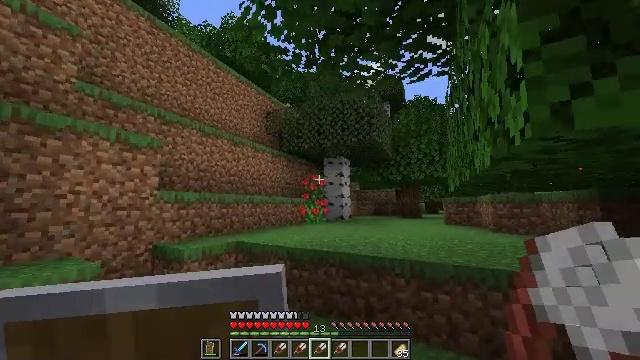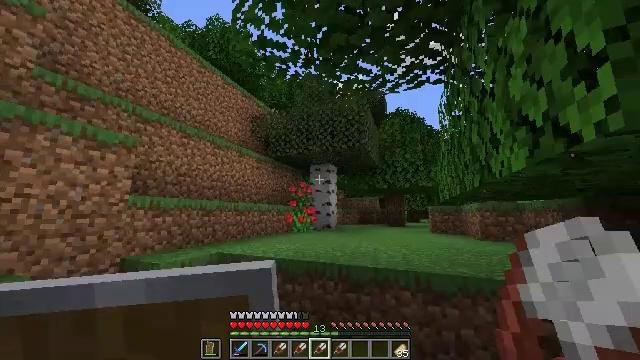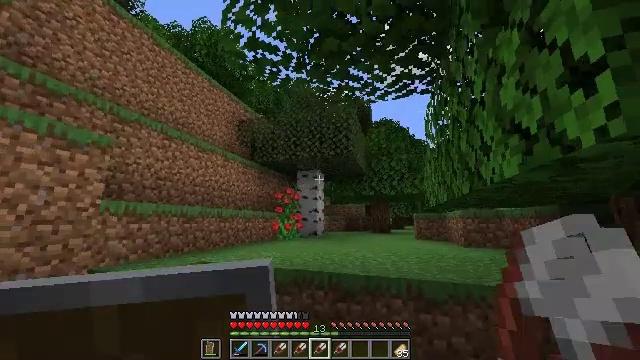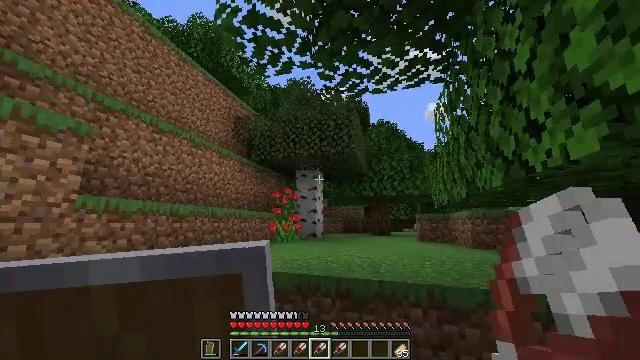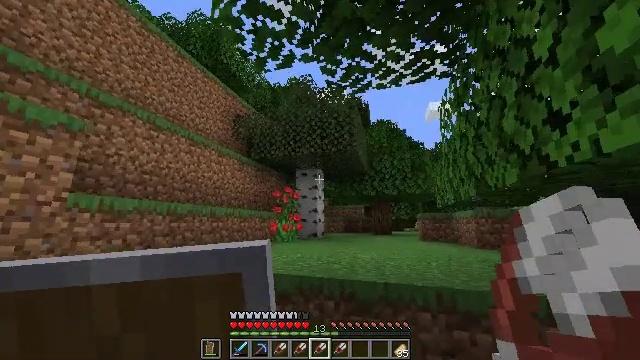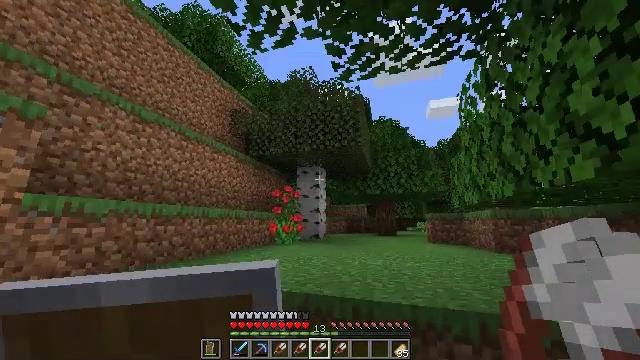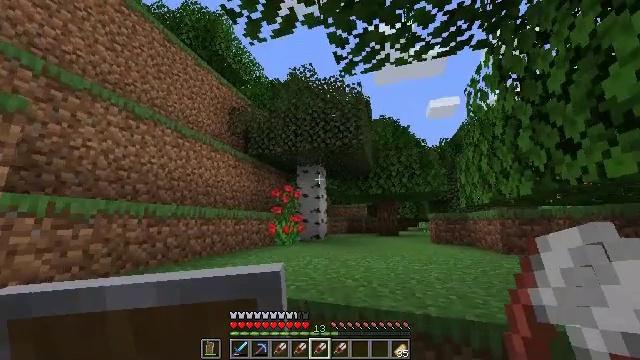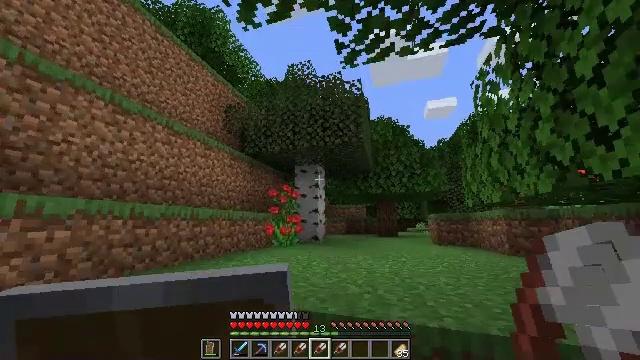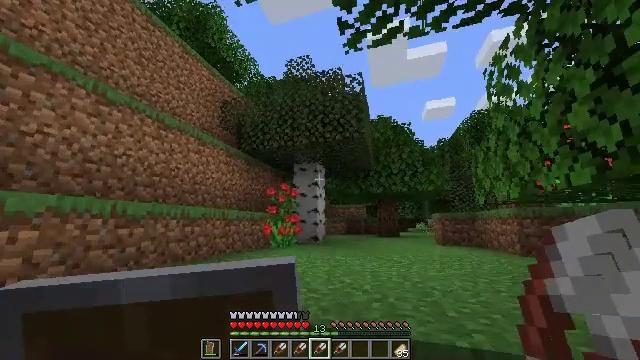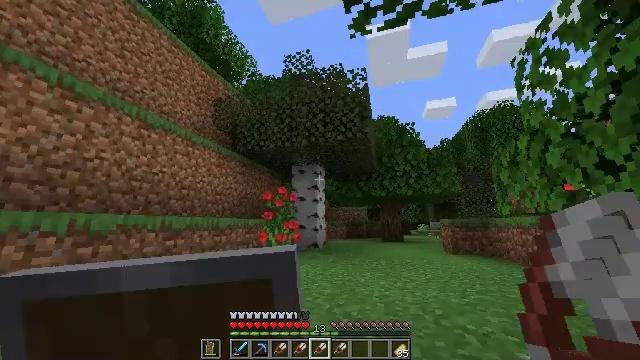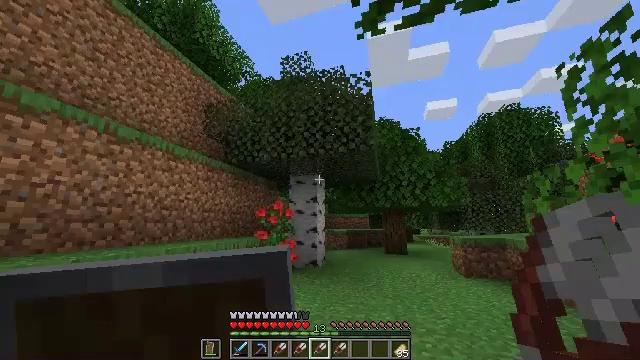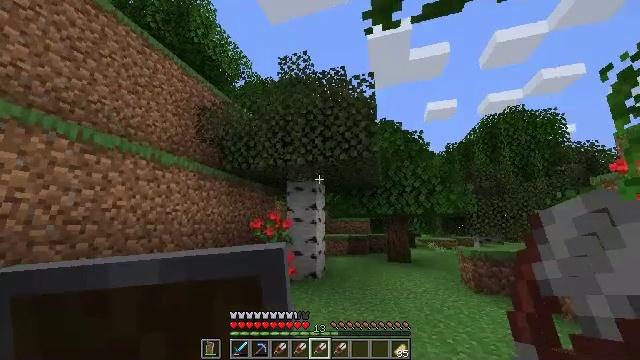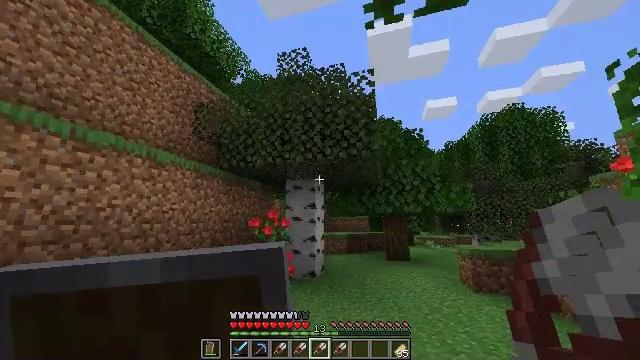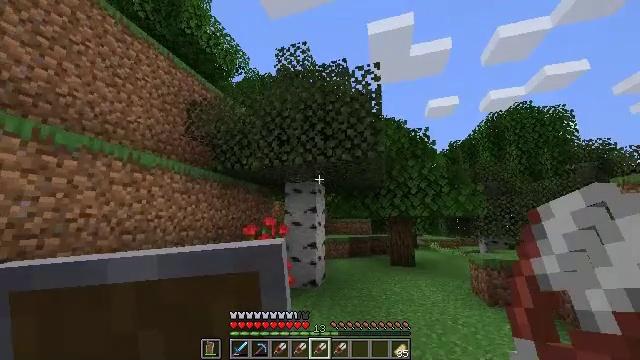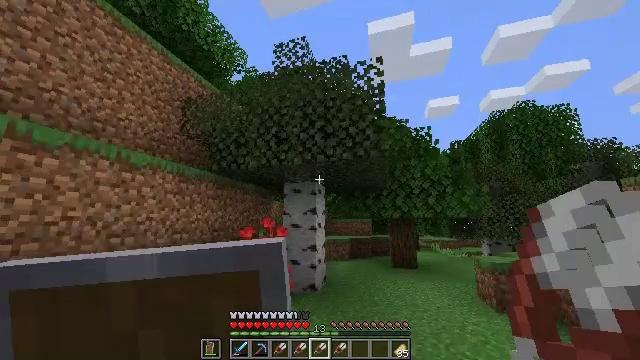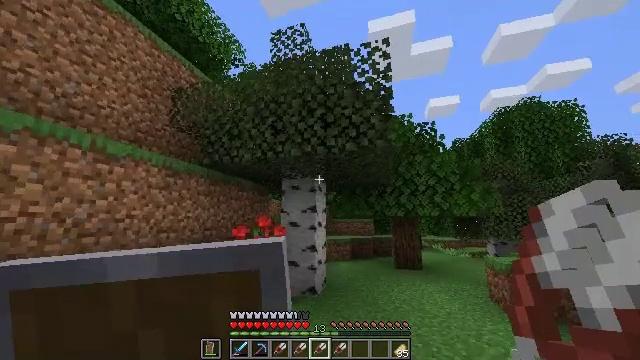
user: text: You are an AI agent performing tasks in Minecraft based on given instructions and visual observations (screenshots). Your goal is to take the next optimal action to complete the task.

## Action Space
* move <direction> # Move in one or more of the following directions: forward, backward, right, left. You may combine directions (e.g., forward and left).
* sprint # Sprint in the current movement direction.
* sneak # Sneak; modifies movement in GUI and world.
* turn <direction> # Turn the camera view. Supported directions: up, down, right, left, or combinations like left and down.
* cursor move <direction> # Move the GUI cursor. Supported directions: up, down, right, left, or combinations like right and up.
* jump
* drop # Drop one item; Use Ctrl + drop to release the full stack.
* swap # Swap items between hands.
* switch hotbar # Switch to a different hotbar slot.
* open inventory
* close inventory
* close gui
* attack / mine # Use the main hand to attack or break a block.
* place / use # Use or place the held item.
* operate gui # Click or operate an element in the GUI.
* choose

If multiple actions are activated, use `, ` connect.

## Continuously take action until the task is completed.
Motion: motion action
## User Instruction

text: Collect birch leaves from the tree.
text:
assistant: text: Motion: move forward and move left, turn right and up
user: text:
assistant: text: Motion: move forward, turn right and up
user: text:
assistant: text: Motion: move forward, turn right
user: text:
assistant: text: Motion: move forward
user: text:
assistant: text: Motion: move forward
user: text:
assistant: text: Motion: move forward
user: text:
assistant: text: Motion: move forward
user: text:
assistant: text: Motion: move forward
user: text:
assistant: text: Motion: move forward, jump
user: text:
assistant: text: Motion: move forward, jump
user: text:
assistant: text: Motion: move forward, jump
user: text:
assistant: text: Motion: move forward, jump
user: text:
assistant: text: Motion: move forward, jump
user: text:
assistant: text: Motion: move forward
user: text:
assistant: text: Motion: move forward
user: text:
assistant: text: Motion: move forward and move right
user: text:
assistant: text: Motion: move forward and move right
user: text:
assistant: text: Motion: move forward and move right, turn left
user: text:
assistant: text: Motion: move forward and move right, turn up
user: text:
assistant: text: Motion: move forward and move right, turn right and up
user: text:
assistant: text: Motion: move forward and move right, turn up
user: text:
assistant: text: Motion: move forward and move right, turn up, attack / mine
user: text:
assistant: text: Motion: move forward, turn left and up, attack / mine
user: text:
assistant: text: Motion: move forward and move right, turn left and up, attack / mine
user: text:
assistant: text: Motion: move forward and move right, turn left and up, attack / mine
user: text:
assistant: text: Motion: move forward and move right, turn left and up, attack / mine
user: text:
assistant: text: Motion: move right, turn left and up, attack / mine
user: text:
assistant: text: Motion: move right, turn left, attack / mine
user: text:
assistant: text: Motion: move right, turn left and down, attack / mine
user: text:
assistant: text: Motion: move forward and move right, attack / mine